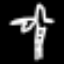
Label: palm tree